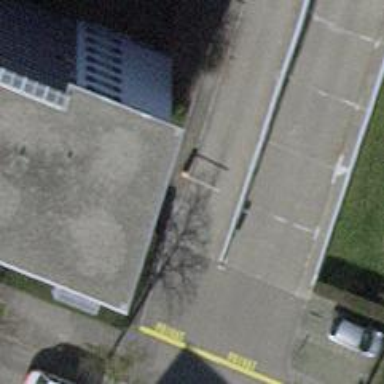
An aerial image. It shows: Lift gate barrier.